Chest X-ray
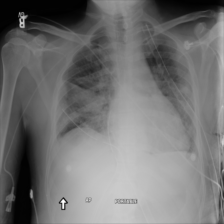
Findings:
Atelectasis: negative
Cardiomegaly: negative
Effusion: negative
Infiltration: negative
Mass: negative
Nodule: negative
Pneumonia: negative
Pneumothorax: negative
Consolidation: positive
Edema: negative
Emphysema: negative
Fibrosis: negative
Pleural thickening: negative
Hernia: negative